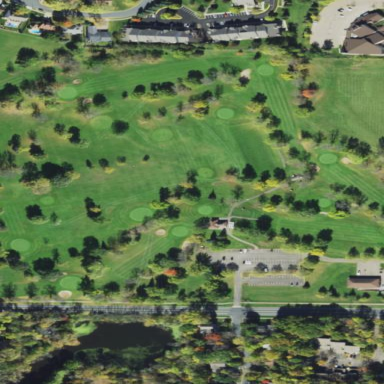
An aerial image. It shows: Golf course surrounded by greenery.